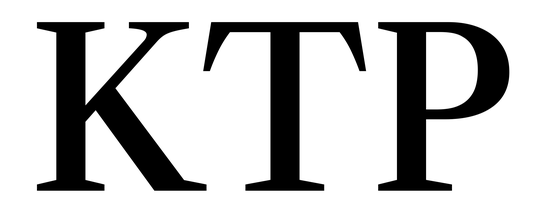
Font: LibreCaslonText_Medium